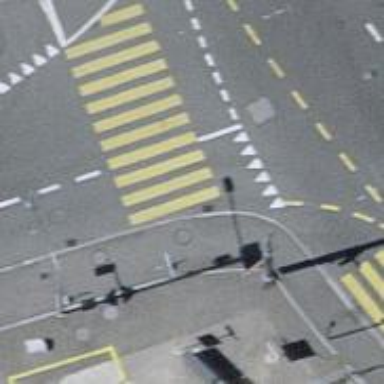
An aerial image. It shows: Kerb barrier.